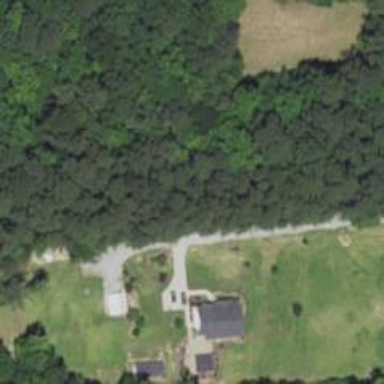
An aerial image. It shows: Driveway leading to service road.